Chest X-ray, AP view. Patient: 29 years old, sex F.
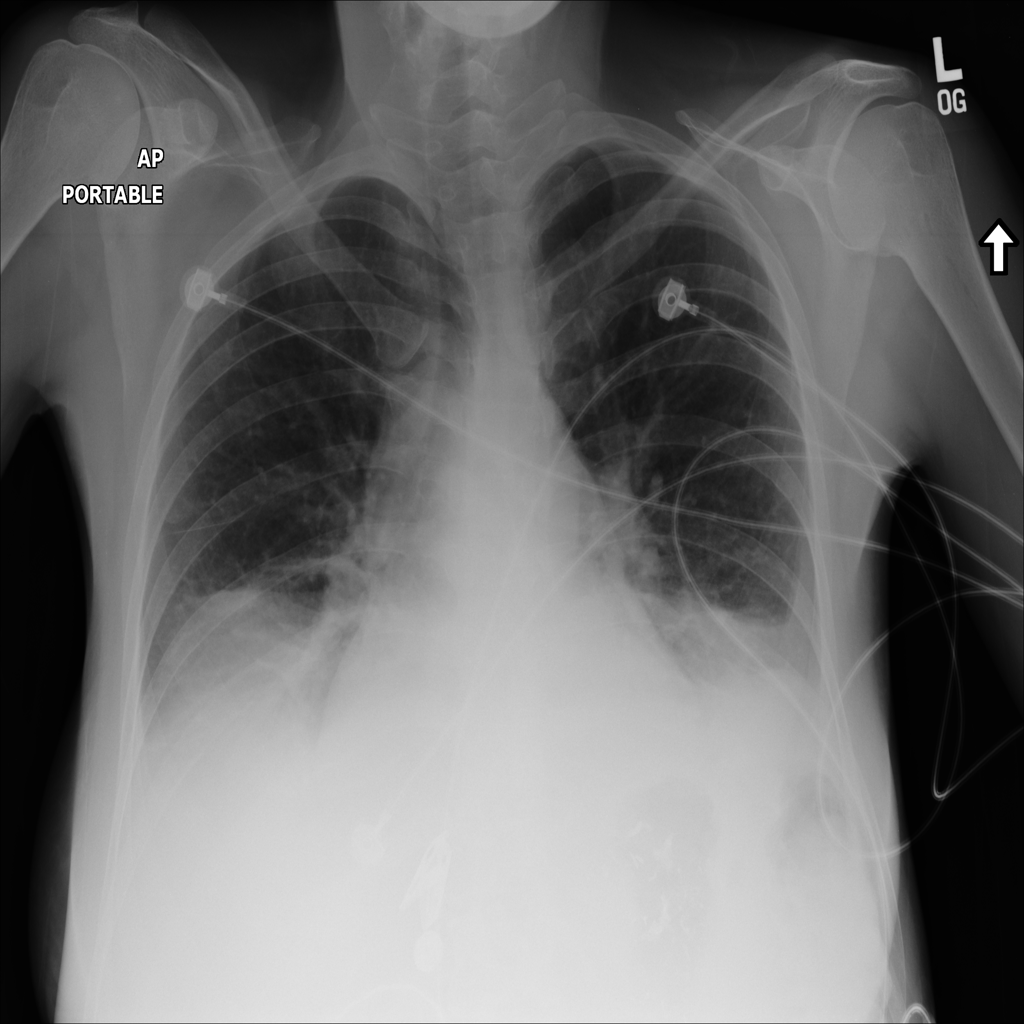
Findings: Atelectasis